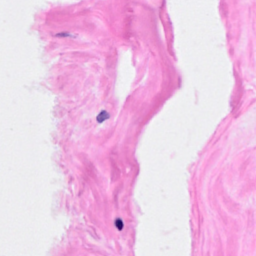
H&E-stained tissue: Breast